Breast ultrasound image
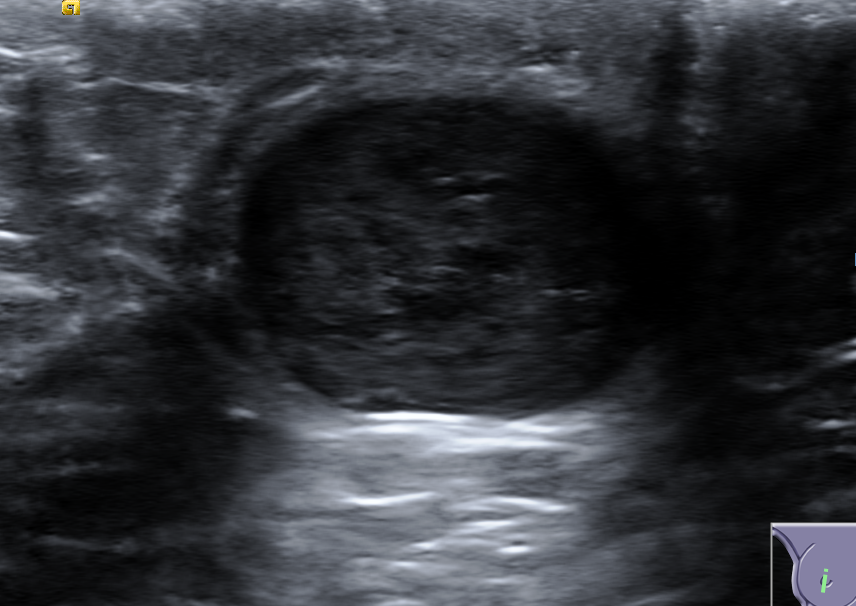
Diagnosis: benign